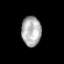
Tissue: prostate
Cell type: T cells
Senescence score: 0.3519
Nuclear area (px): 574
Mean DAPI intensity: 174.502